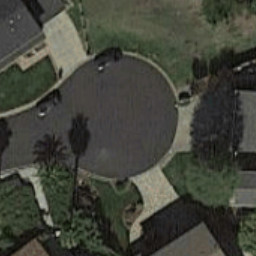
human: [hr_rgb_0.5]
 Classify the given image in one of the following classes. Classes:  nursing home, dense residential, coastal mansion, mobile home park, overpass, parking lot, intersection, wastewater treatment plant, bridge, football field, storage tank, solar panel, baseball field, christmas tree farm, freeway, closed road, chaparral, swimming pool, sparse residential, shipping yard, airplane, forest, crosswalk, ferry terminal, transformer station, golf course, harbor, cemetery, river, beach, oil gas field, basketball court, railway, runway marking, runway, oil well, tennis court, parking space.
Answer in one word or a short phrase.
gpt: closed road